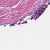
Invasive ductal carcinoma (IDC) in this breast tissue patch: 0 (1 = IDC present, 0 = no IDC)